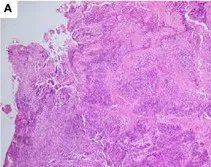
Pathology and immunohistochemistry of a left inguinal lymph node biopsy. HE 40x:the tumors appear to be arranged in sheets or nests.
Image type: pathology (immunostaining)